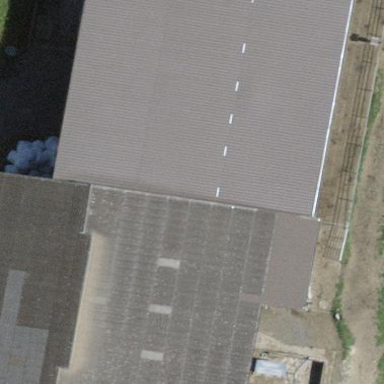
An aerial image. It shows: Rural barn.